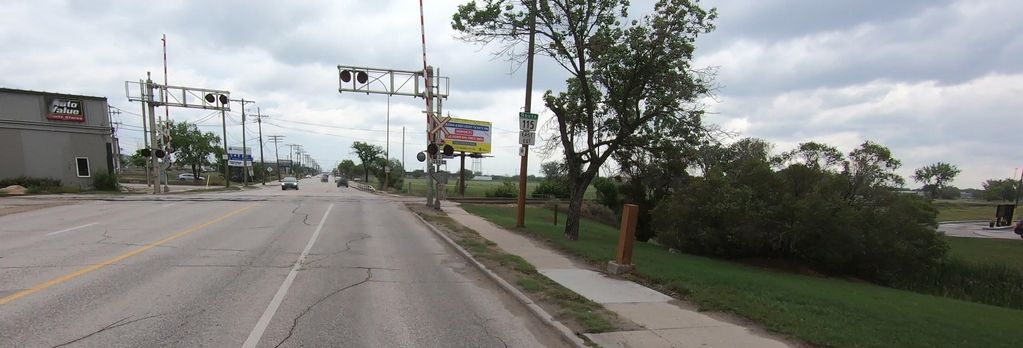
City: winnipeg